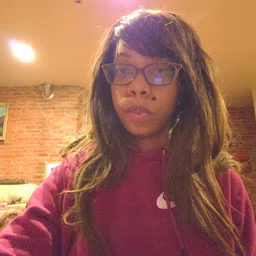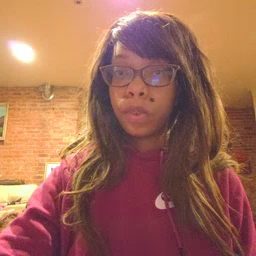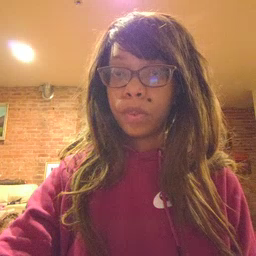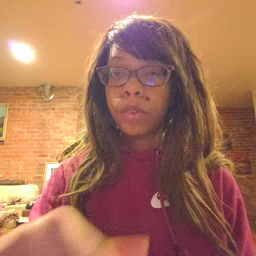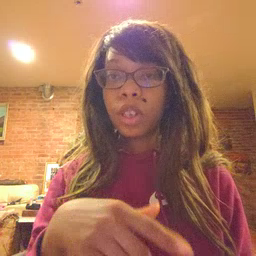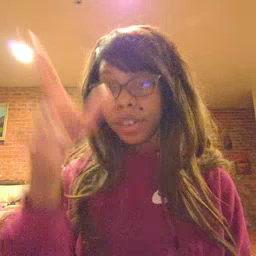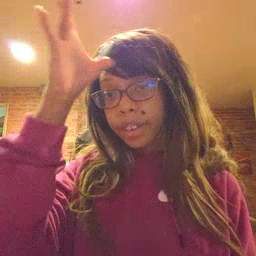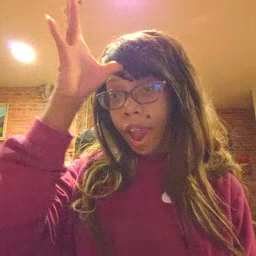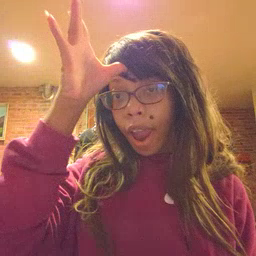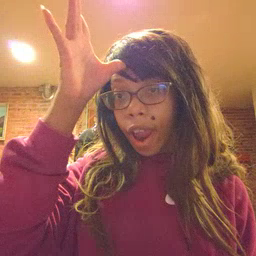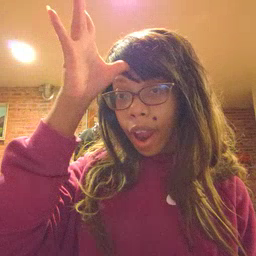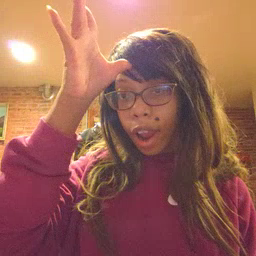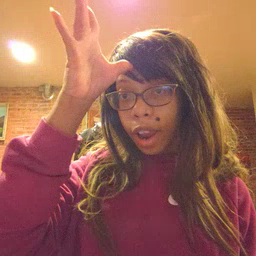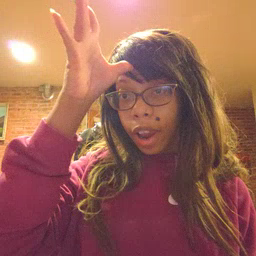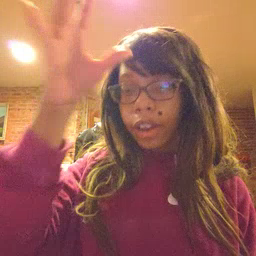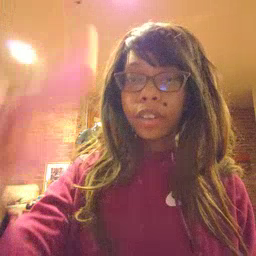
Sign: dad